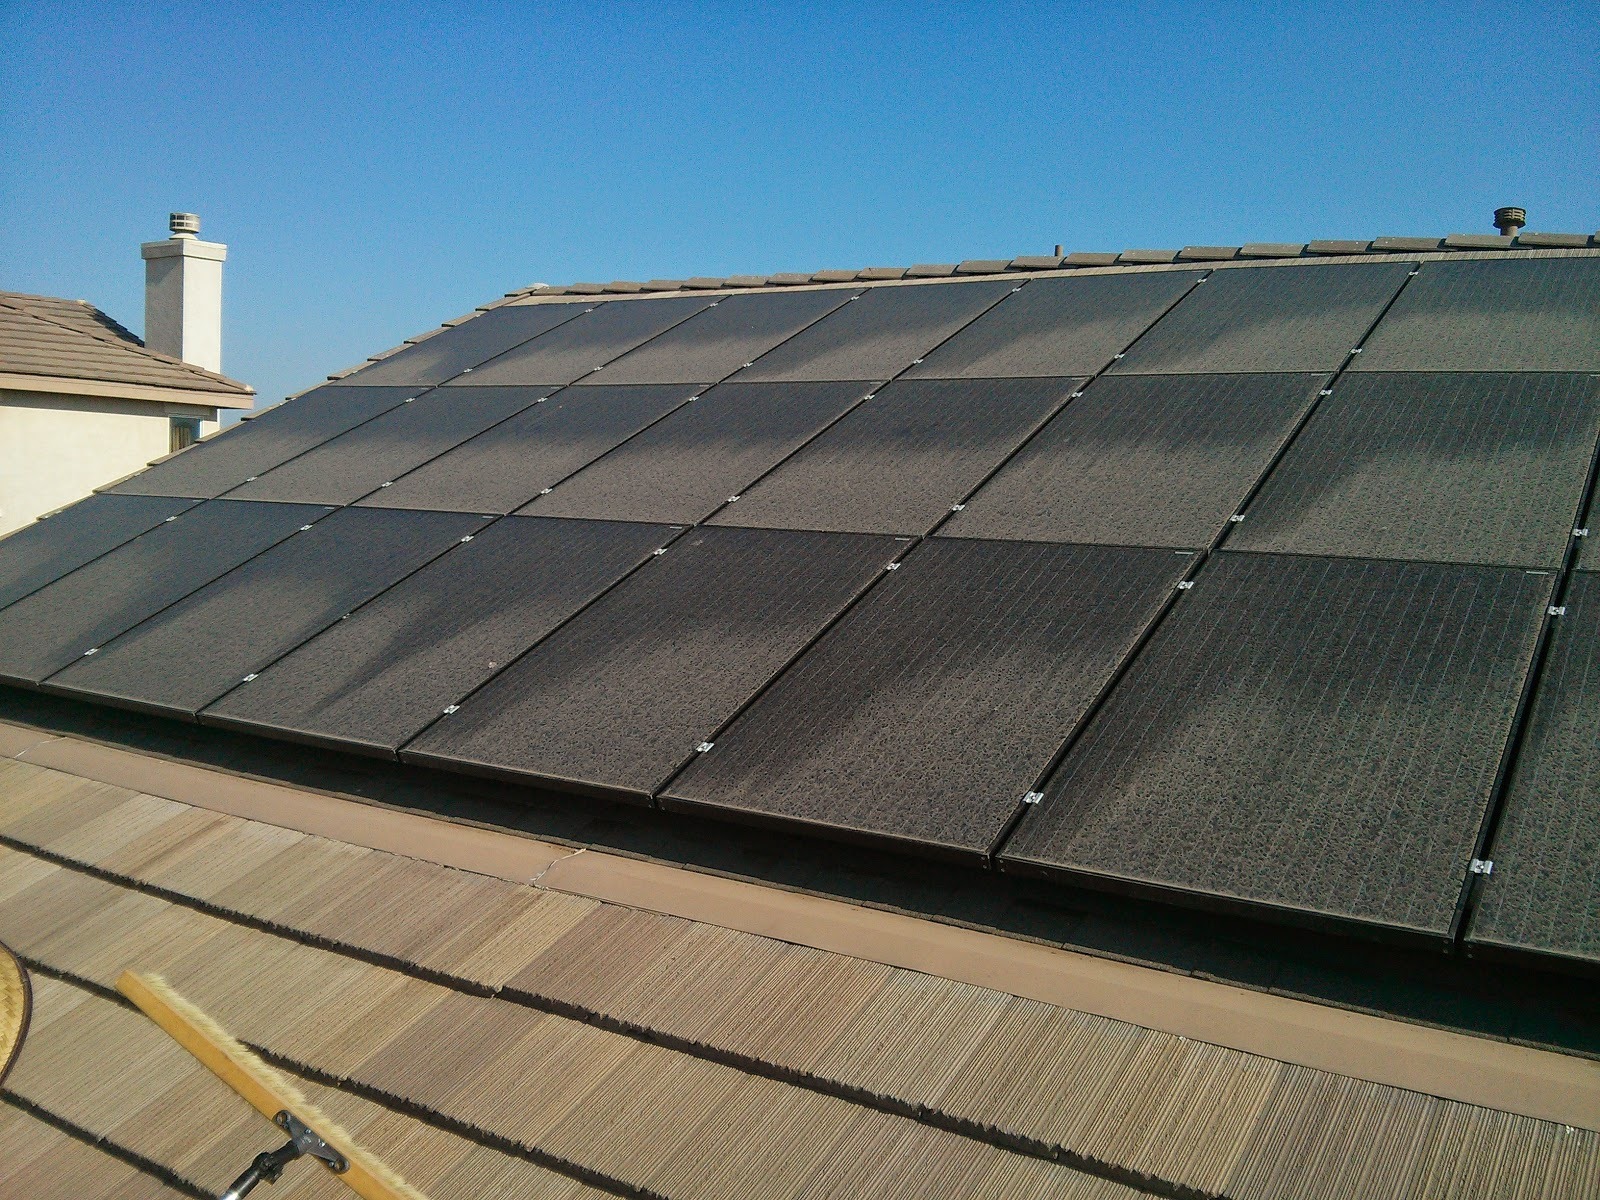
Label: Dusty